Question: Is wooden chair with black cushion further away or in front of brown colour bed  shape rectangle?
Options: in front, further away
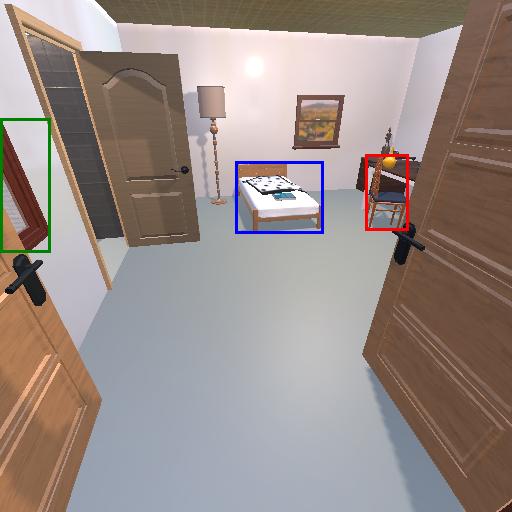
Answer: in front